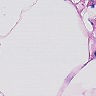
Metastatic tissue present: no